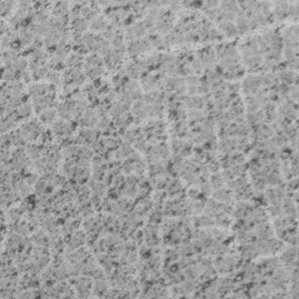
Label: frost